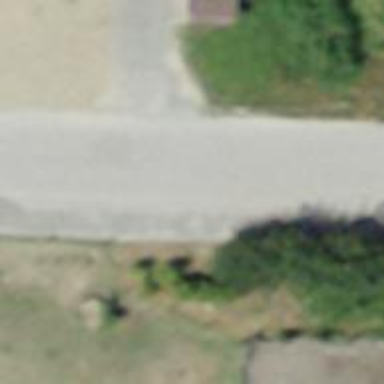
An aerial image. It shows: Unclassified road with concrete surface.